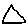
Label: triangle